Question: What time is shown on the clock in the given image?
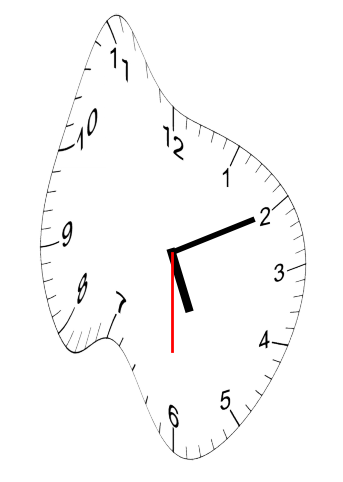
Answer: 05:10:30